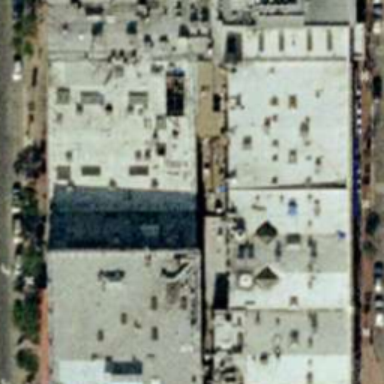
Many buildings are crowded together .